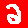
Digit: 2